Question: I have a custom JPanel, which the paintComponent method is overridden to paint an image.
I want to insert several of these custom panels vertically centered in a container. To do this I created a jpanel with BoxLayout.X_AXIS as layout manager.

This works great and shows what I want, but I would like to add margins between the custom panels.
The EmptyMargins are just ignored, and the tricky part is that I can't (or would not like to...) add struts or boxes between them because I need to get each custom panel from a loop which takes all components of the container and cast them into CustomPanel.
See the problem ? If I add struts between the panels there will be a cast exception and EmptyBorders aren't working... Any ideas welcome!
Note : I'm open to other layout manager propositions ! ;-)
Here is the code :
'''
public class StackExemple {
public StackExemple() {
JFrame frame = new JFrame();
frame.setPreferredSize(new Dimension(600, 300));
JPanel container = new JPanel();
container.setPreferredSize(new Dimension(600, 300));
container.setLayout(new BoxLayout(container, BoxLayout.X_AXIS));
CustomPanel customPanel1 = new CustomPanel();
CustomPanel customPanel2 = new CustomPanel();
CustomPanel customPanel3 = new CustomPanel();
container.add(customPanel1);
container.add(customPanel2);
container.add(customPanel3);
frame.getContentPane().add(container);
frame.pack();
frame.setVisible(true);
//Loop which takes the custompanels
for(Component comp : container.getComponents()) {
CustomPanel panel = (CustomPanel)comp;
//DO SOMETHING
System.out.println("Hello World");
}
}
private class CustomPanel extends JPanel{
private BufferedImage image;
public CustomPanel() {
setPreferredSize(new Dimension(100, 100));
setMinimumSize(getPreferredSize());
setMaximumSize(getPreferredSize());
setBorder(BorderFactory.createEmptyBorder(0,50,0,0));
setBackground(Color.RED);
// try {
// image = ImageIO.read(ClassLoader.getSystemClassLoader().getResource("Ressources/img.png"));
// } catch (IOException ex) {
// System.out.println("Ooops... ");
// }
}
@Override
protected void paintComponent(Graphics g)
{
super.paintComponent(g);
// int x = (this.getWidth() - image.getWidth()) / 2;
// int y = (this.getHeight() - image.getHeight()) / 2;
// g.drawImage(image, x, y, null);
}
}
}
'''
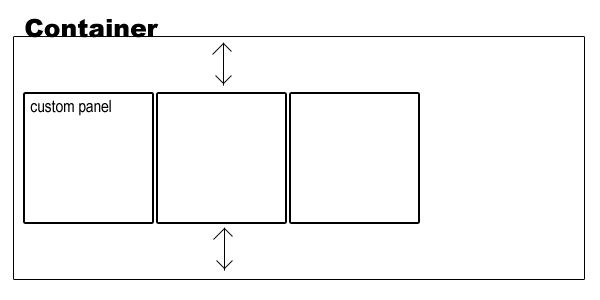
Answer: - <URL>- 'BoxLayout' accepting 'Min / Max / PreferredSize' by default

'''
import java.awt.Color;
import java.awt.Component;
import java.awt.Dimension;
import java.awt.image.BufferedImage;
import javax.swing.BorderFactory;
import javax.swing.BoxLayout;
import javax.swing.JFrame;
import javax.swing.JPanel;
import javax.swing.SwingUtilities;
public class StackExemple {
public StackExemple() {
JFrame frame = new JFrame();
JPanel container = new JPanel();
container.setLayout(new BoxLayout(container, BoxLayout.X_AXIS));
CustomPanel customPanel1 = new CustomPanel(Color.blue);
CustomPanel customPanel2 = new CustomPanel(Color.red);
CustomPanel customPanel3 = new CustomPanel(Color.green);
container.add(customPanel1);
container.add(customPanel2);
container.add(customPanel3);
frame.getContentPane().add(container);
frame.pack();
frame.setVisible(true);
for (Component comp : container.getComponents()) {
CustomPanel panel = (CustomPanel) comp;
System.out.println("Hello World");
}
}
private class CustomPanel extends JPanel {
private BufferedImage image;
@Override
public Dimension getMinimumSize() {
return new Dimension(100, 80);
}
@Override
public Dimension getPreferredSize() {
return new Dimension(200, 160);
}
@Override
public Dimension getMaximumSize() {
return new Dimension(400, 320);
}
public CustomPanel(Color c) {
setBorder(BorderFactory.createCompoundBorder(
BorderFactory.createEmptyBorder(10, 10, 10, 10),
BorderFactory.createLineBorder(Color.black, 1)));
//setBorder(BorderFactory.createCompoundBorder(
//BorderFactory.createLineBorder(Color.black, 1),
//BorderFactory.createEmptyBorder(10, 10, 10, 10)));
setBackground(c);
}
}
public static void main(String[] args) {
SwingUtilities.invokeLater(new Runnable() {
@Override
public void run() {
StackExemple stackExemple = new StackExemple();
}
});
}
}
'''